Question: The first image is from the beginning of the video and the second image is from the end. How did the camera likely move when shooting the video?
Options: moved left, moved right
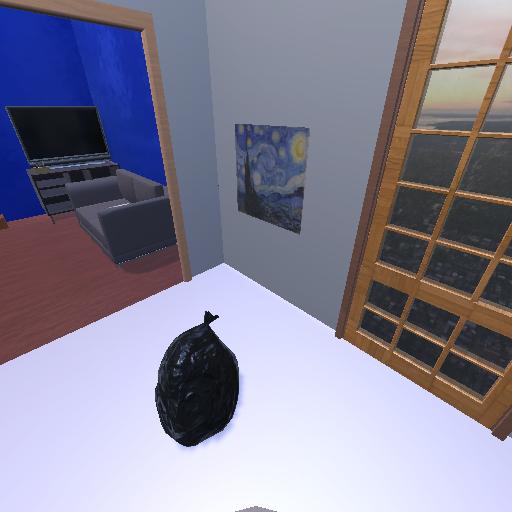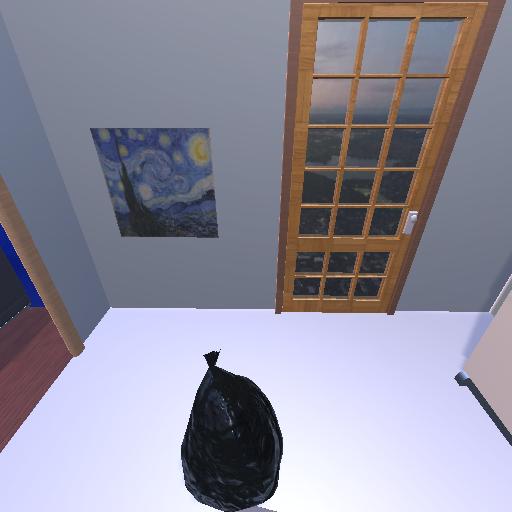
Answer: moved left